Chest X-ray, PA view. Patient: 48 years old, sex F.
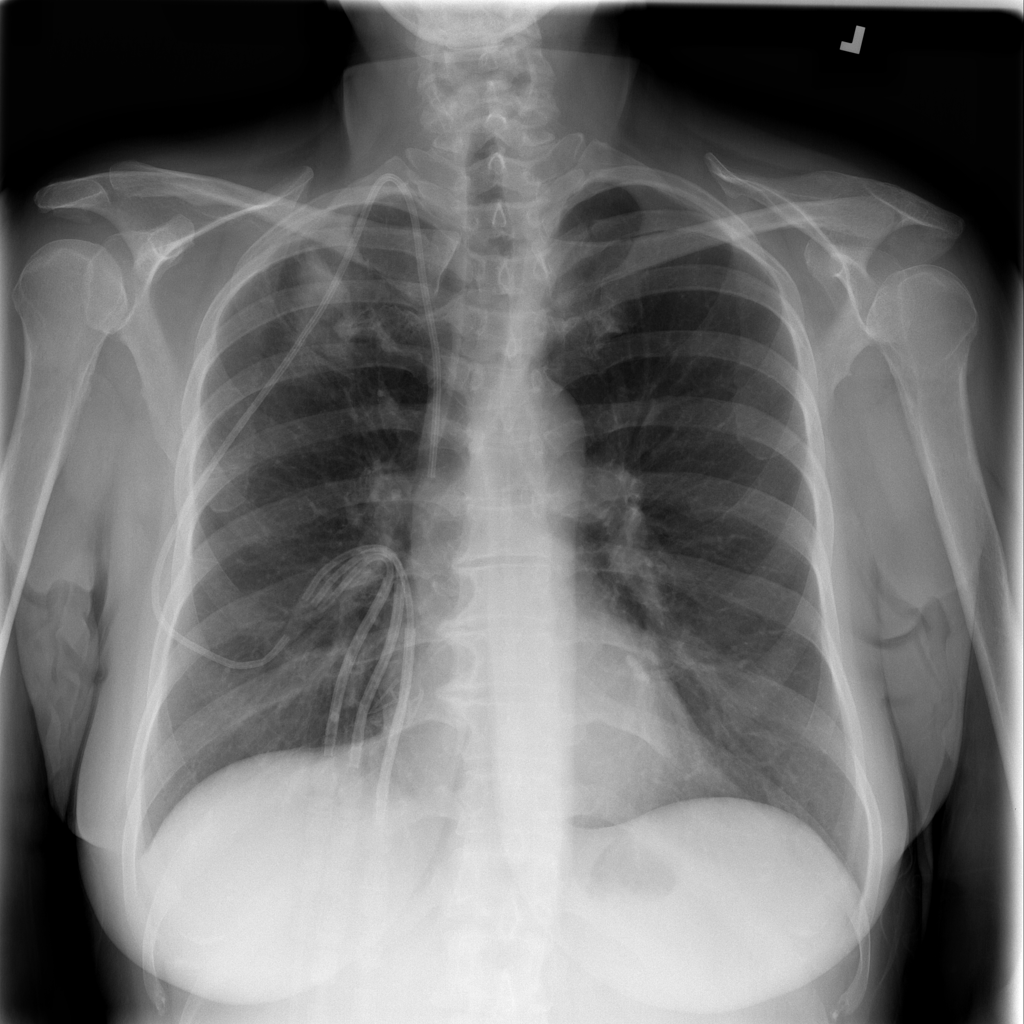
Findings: Infiltration